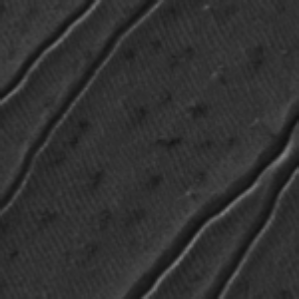
Label: frost